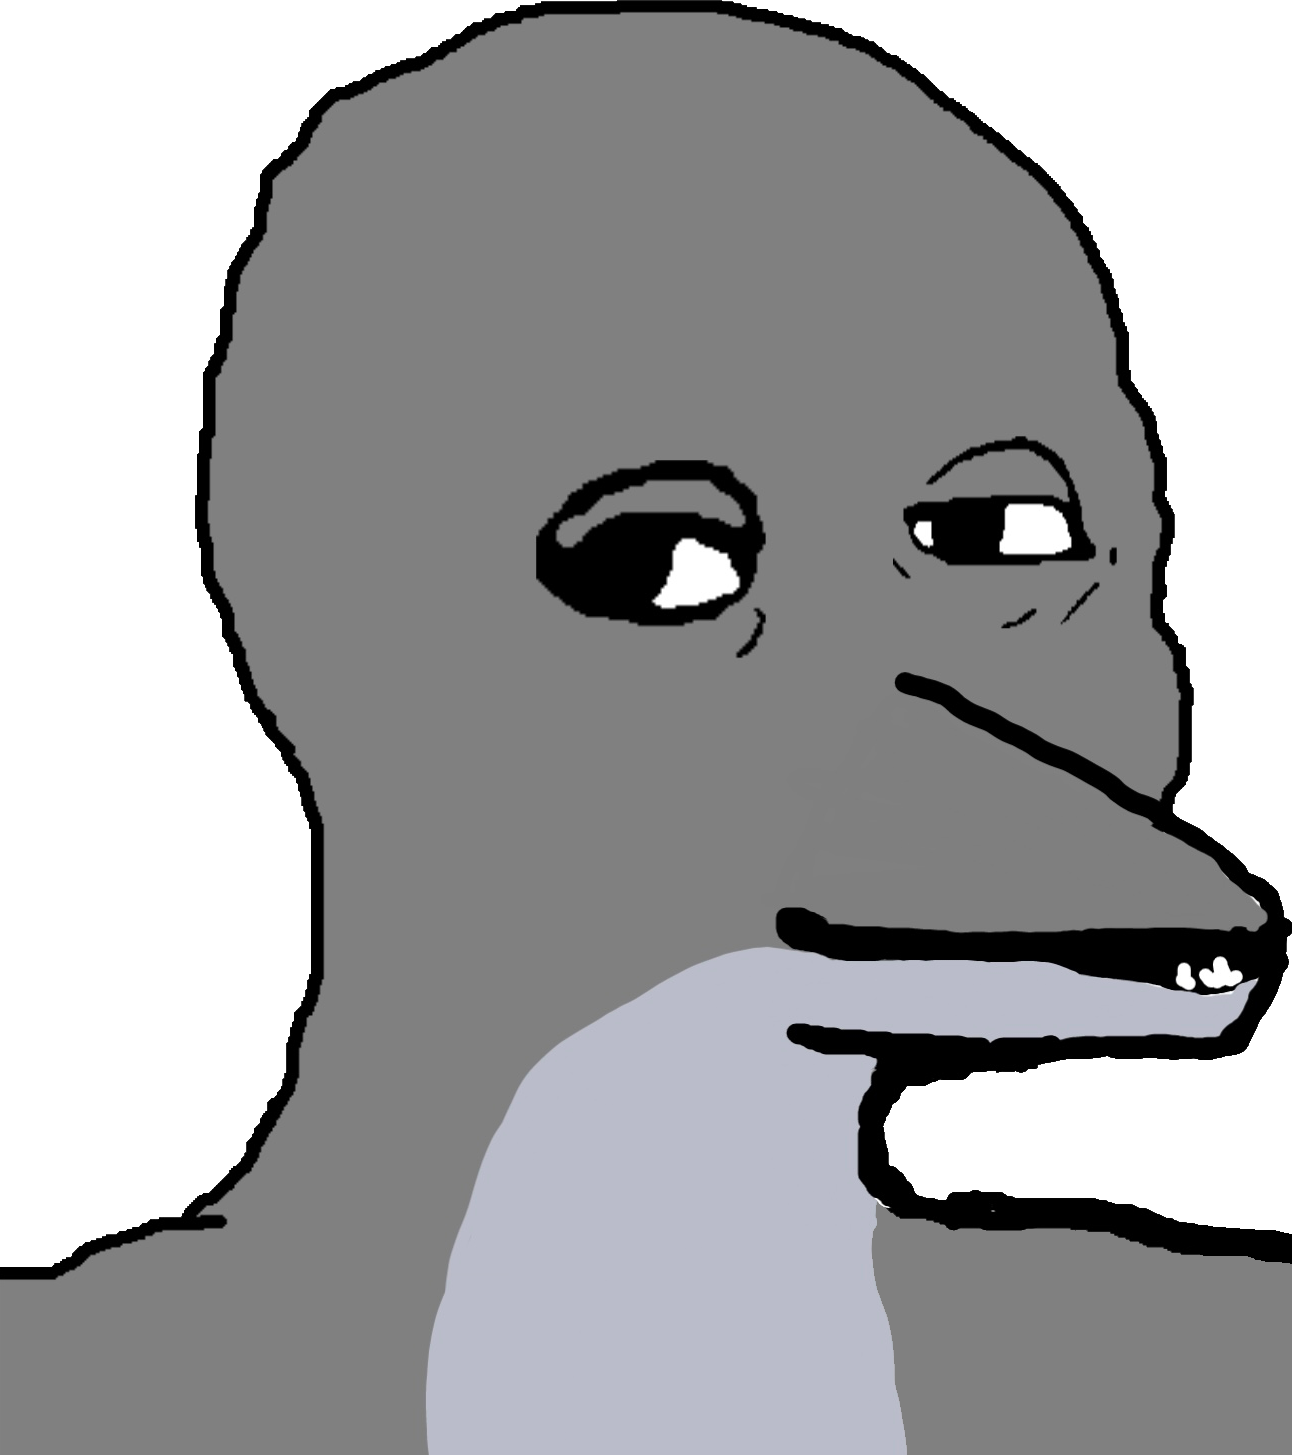
Label: 5_Animal